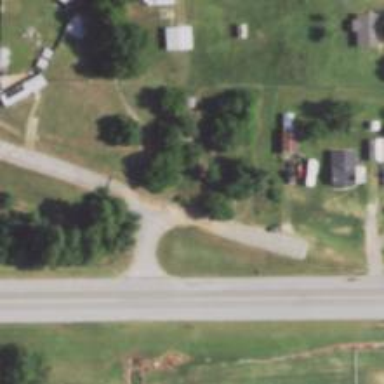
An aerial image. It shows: Road with stop sign.